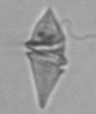
Label: Gyrodinium